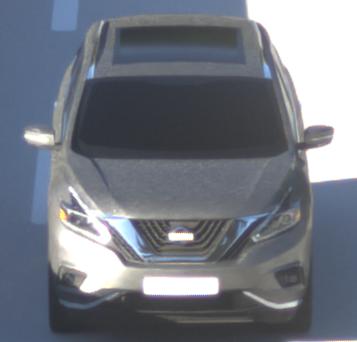
Make: Nissan
Model: Murano
Detailed model: Gen. 3 Z52
Model produced from: 2015
Doors: 5
Color: gray
Road condition: dry road
Daytime: sunrise or sunset
Contrast: medium contrast